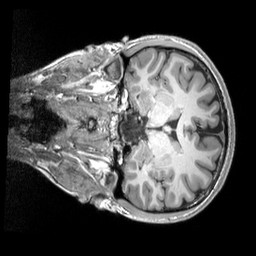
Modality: T1w
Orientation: coronal
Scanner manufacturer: siemens
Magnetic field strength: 3 T
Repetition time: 2.53 s
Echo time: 0.00298 s